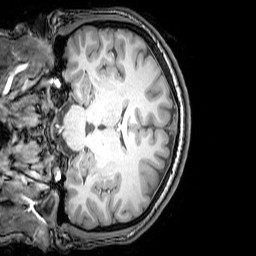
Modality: T1w
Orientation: coronal
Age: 23
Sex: male
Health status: healthy
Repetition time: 0.081 s
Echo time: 0.037 s